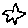
Label: star